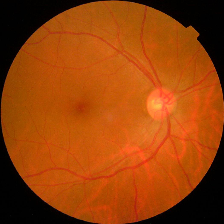
Diabetic retinopathy grade: No DR